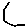
Label: hexagon